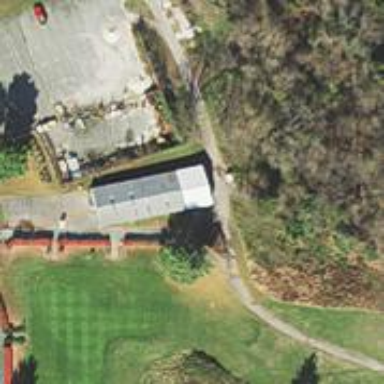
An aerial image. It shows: Path for both road and golf.